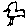
Label: bird